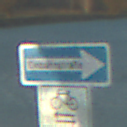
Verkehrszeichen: EinbahnstrasseRechtsweisend
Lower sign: RichtungsangabeDurchPfeile9
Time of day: SunriseSunset
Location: Outdoor (RoadRail)
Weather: PartlyCloudy
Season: NotSpecified
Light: Natural